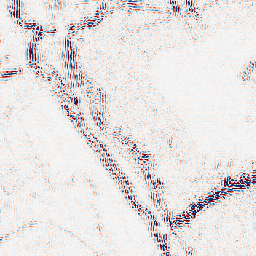
Category: wavelet
Decomposition family: wavelet_reverse_biorthogonal
Decomposition parameters: wavelet: rbio3.5
level: 2
Upsampling method: sinc_blackman
Upsampling parameters: scale: 4
kernel_size: 16
Upsampling scale: 4